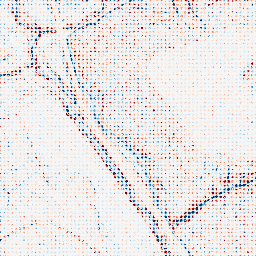
Category: edge_preserving
Decomposition family: bilateral
Decomposition parameters: d: 5
sigma_color: 50
sigma_space: 25
Upsampling method: sinc_hamming
Upsampling parameters: scale: 8
kernel_size: 4
Upsampling scale: 8